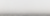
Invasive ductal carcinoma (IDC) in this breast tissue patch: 0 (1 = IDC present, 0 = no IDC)